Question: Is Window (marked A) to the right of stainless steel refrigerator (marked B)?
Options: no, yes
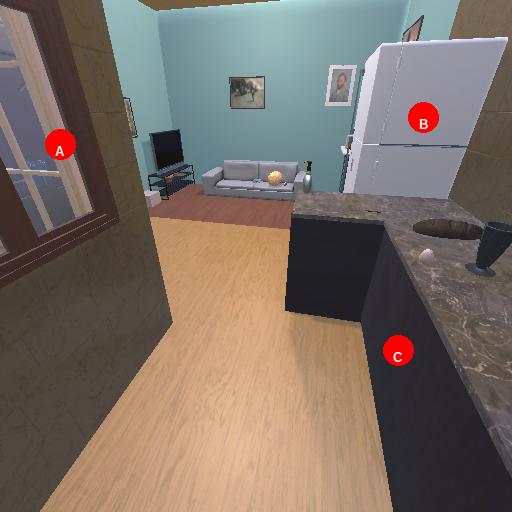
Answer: no